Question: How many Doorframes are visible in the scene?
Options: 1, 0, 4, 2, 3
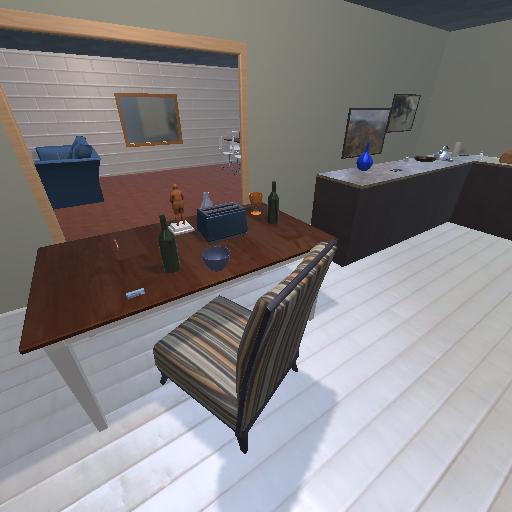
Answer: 1